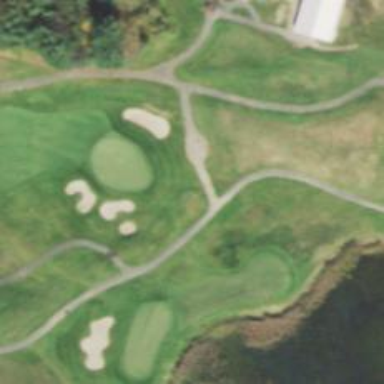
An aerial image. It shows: Path for both roads and golfers.